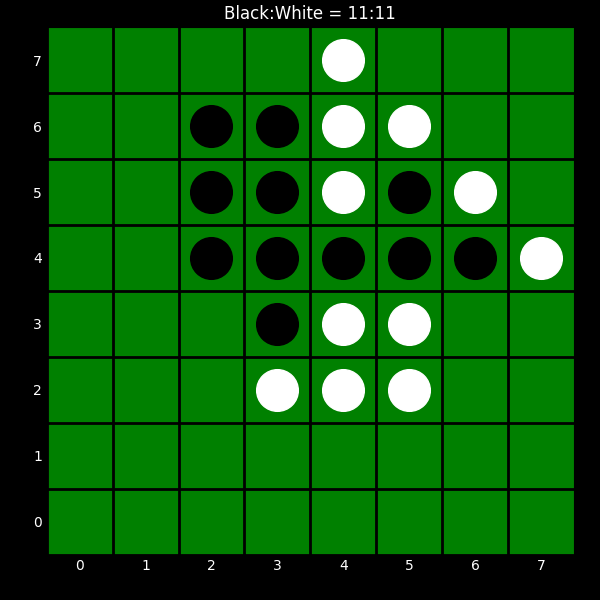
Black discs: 11
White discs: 11